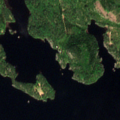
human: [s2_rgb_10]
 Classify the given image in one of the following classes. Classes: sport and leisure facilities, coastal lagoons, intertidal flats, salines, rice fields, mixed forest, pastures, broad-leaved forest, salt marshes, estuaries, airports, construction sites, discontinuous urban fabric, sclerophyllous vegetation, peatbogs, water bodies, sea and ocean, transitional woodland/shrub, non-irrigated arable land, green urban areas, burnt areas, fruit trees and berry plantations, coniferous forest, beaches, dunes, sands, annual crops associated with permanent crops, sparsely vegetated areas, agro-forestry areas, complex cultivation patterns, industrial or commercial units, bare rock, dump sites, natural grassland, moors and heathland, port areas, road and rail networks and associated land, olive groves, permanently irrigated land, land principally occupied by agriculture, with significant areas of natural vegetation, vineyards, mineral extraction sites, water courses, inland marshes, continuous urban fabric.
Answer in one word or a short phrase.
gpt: mixed forest, water bodies